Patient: sex M, age 26
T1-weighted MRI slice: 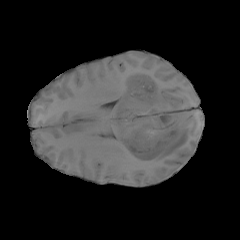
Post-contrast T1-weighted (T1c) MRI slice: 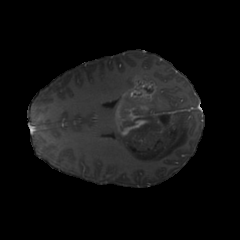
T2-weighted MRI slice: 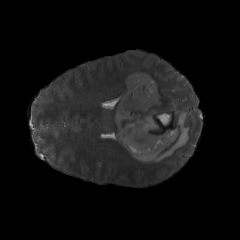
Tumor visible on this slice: yes
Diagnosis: Astrocytoma, IDH-mutant
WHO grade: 4